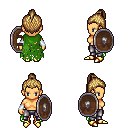
a pixel art fantasy rpg character, female body template, human, tanned skin, green tattered cape, metal pants, blonde short topknot hairstyle, white cloth bracers, gold boots, shield, four views (front, back, left, right), 2x2 character sprite sheet, small pixel art, hard edges, no anti-aliasing